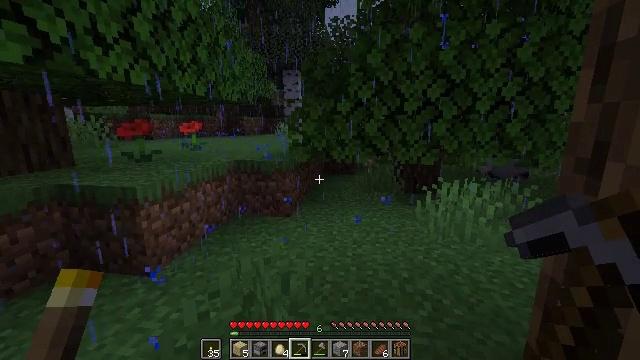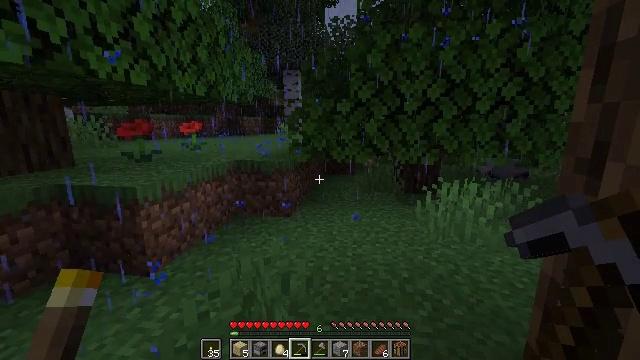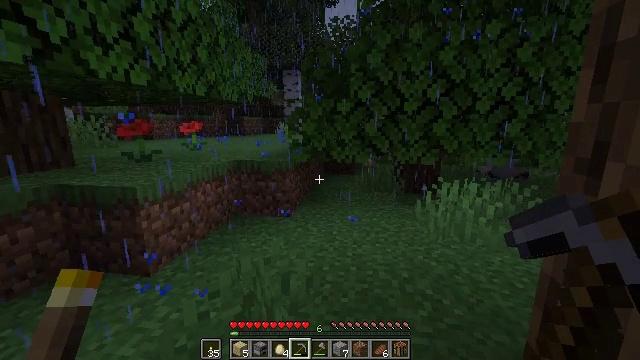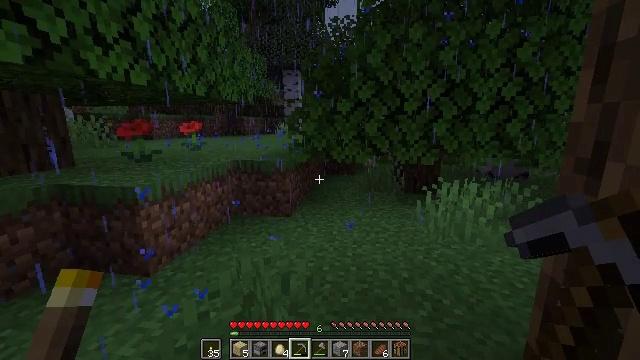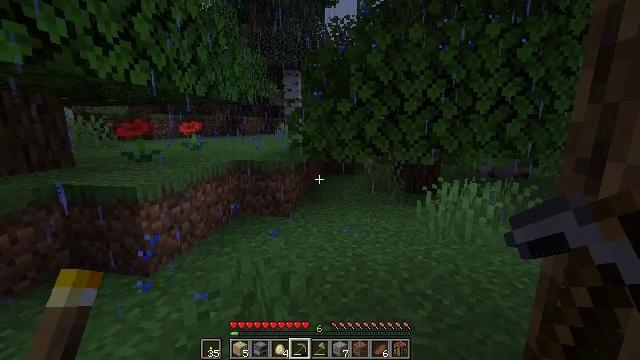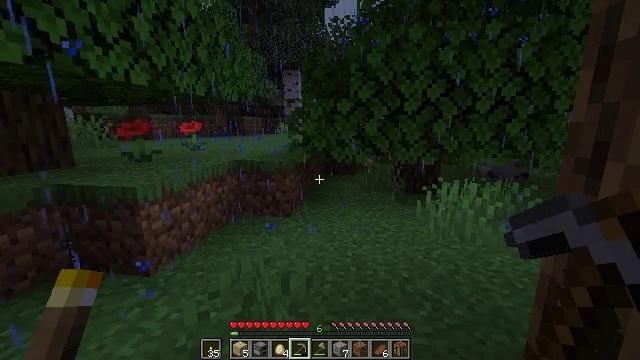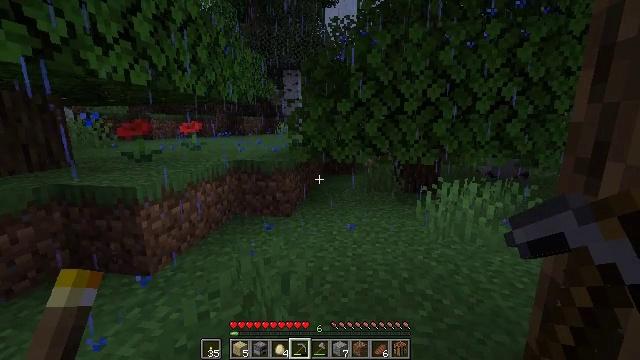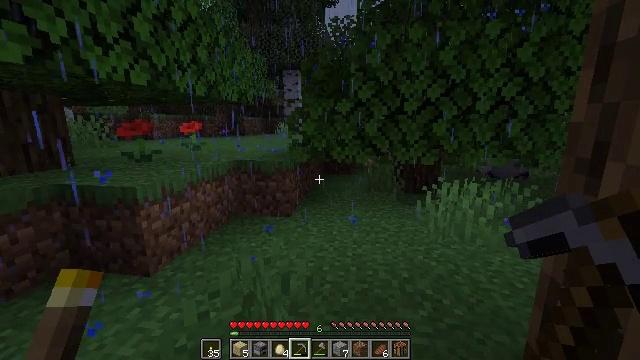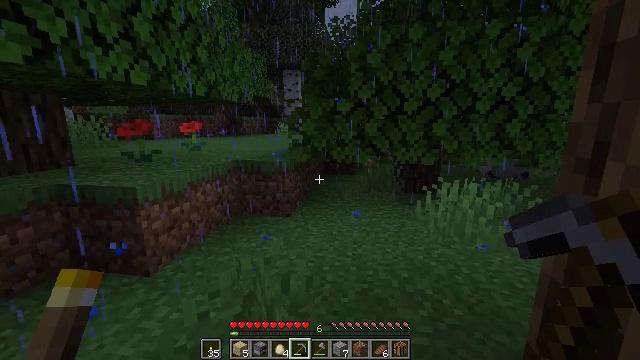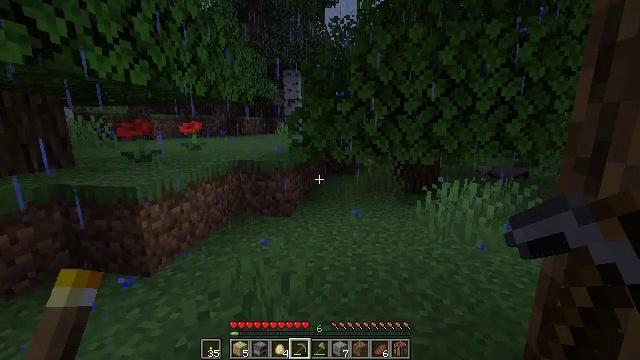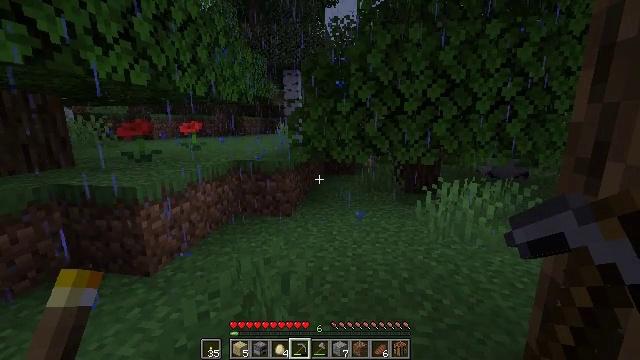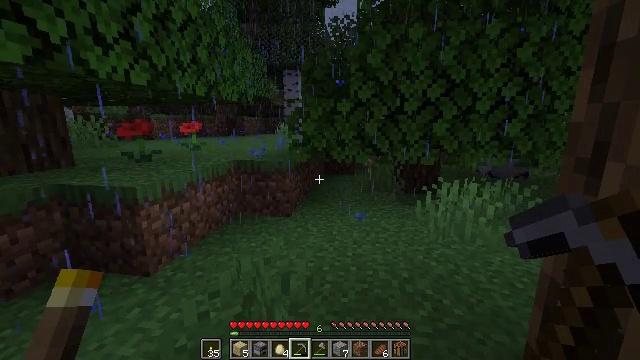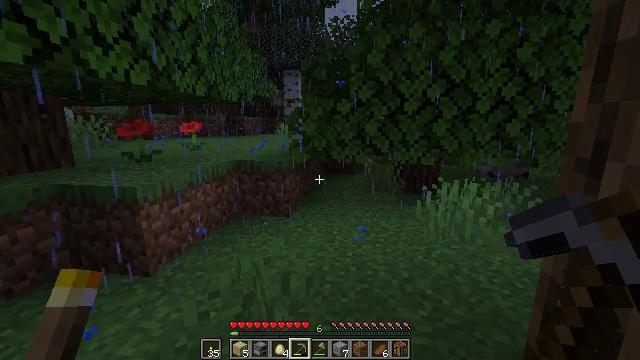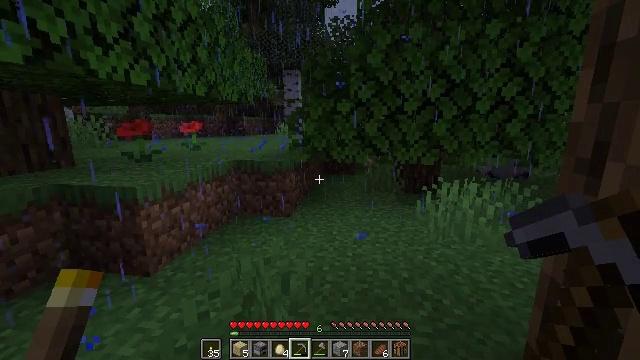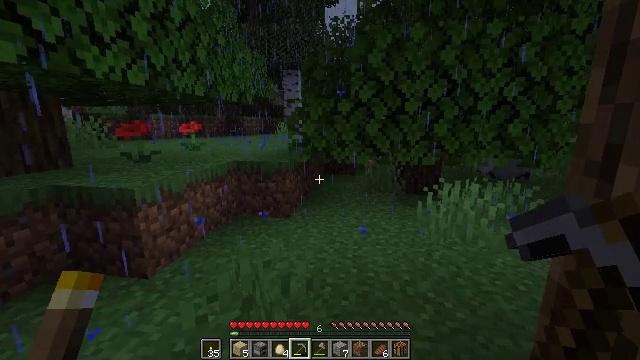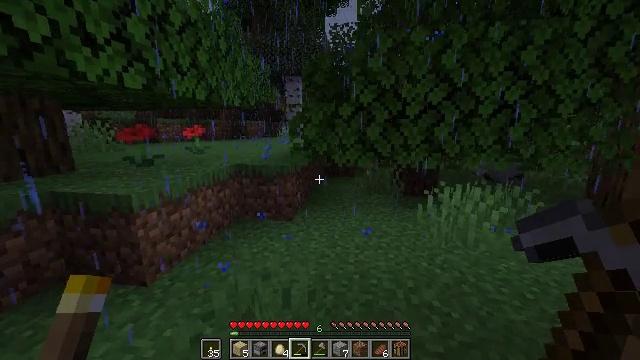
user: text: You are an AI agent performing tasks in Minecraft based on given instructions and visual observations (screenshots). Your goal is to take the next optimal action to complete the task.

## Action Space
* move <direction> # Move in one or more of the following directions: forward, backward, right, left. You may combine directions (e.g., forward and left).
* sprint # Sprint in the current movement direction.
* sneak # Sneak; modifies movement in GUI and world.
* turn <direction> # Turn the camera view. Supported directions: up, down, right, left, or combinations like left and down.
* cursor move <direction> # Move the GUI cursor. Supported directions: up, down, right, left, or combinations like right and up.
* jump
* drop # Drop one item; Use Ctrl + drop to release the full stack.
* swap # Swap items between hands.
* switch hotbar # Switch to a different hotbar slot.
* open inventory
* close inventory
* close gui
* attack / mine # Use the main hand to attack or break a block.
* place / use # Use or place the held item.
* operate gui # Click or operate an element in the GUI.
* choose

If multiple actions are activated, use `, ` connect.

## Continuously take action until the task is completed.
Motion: motion action
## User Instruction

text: Mine the sugar cane near rivers.
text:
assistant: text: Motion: no_op
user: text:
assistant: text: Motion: sprint
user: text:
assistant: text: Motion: sprint
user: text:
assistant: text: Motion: sprint
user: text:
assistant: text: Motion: sprint
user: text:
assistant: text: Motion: sprint
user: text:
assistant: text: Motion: sprint
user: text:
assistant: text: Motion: sprint
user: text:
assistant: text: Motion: sprint
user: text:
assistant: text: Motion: sprint
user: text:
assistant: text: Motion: sprint
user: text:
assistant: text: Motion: sprint
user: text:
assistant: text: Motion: sprint
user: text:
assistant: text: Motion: move forward, sprint
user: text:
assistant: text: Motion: move forward, sprint
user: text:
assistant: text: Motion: move forward, sprint
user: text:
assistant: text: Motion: move forward, sprint
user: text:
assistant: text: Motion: move forward, sprint
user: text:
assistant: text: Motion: move forward, sprint
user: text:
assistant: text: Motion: move forward, sprint
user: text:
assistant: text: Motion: move forward, sprint
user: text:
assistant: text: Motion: move forward, sprint
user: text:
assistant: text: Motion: move forward, sprint
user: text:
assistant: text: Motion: move forward, sprint
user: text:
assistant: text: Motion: move forward, sprint
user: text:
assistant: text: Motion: move forward, sprint, turn left
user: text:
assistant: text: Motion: move forward, sprint, turn left
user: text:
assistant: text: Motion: move forward, sprint, turn left
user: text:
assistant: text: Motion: move forward, sprint, turn left
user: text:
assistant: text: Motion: move forward, sprint, turn left, jump